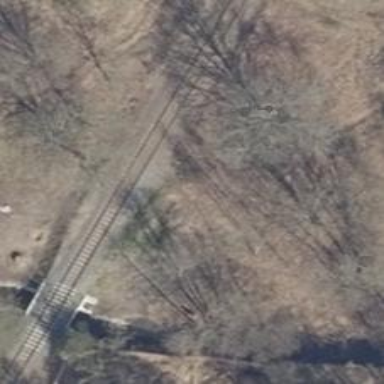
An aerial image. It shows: Crossing for the railway.